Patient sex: M
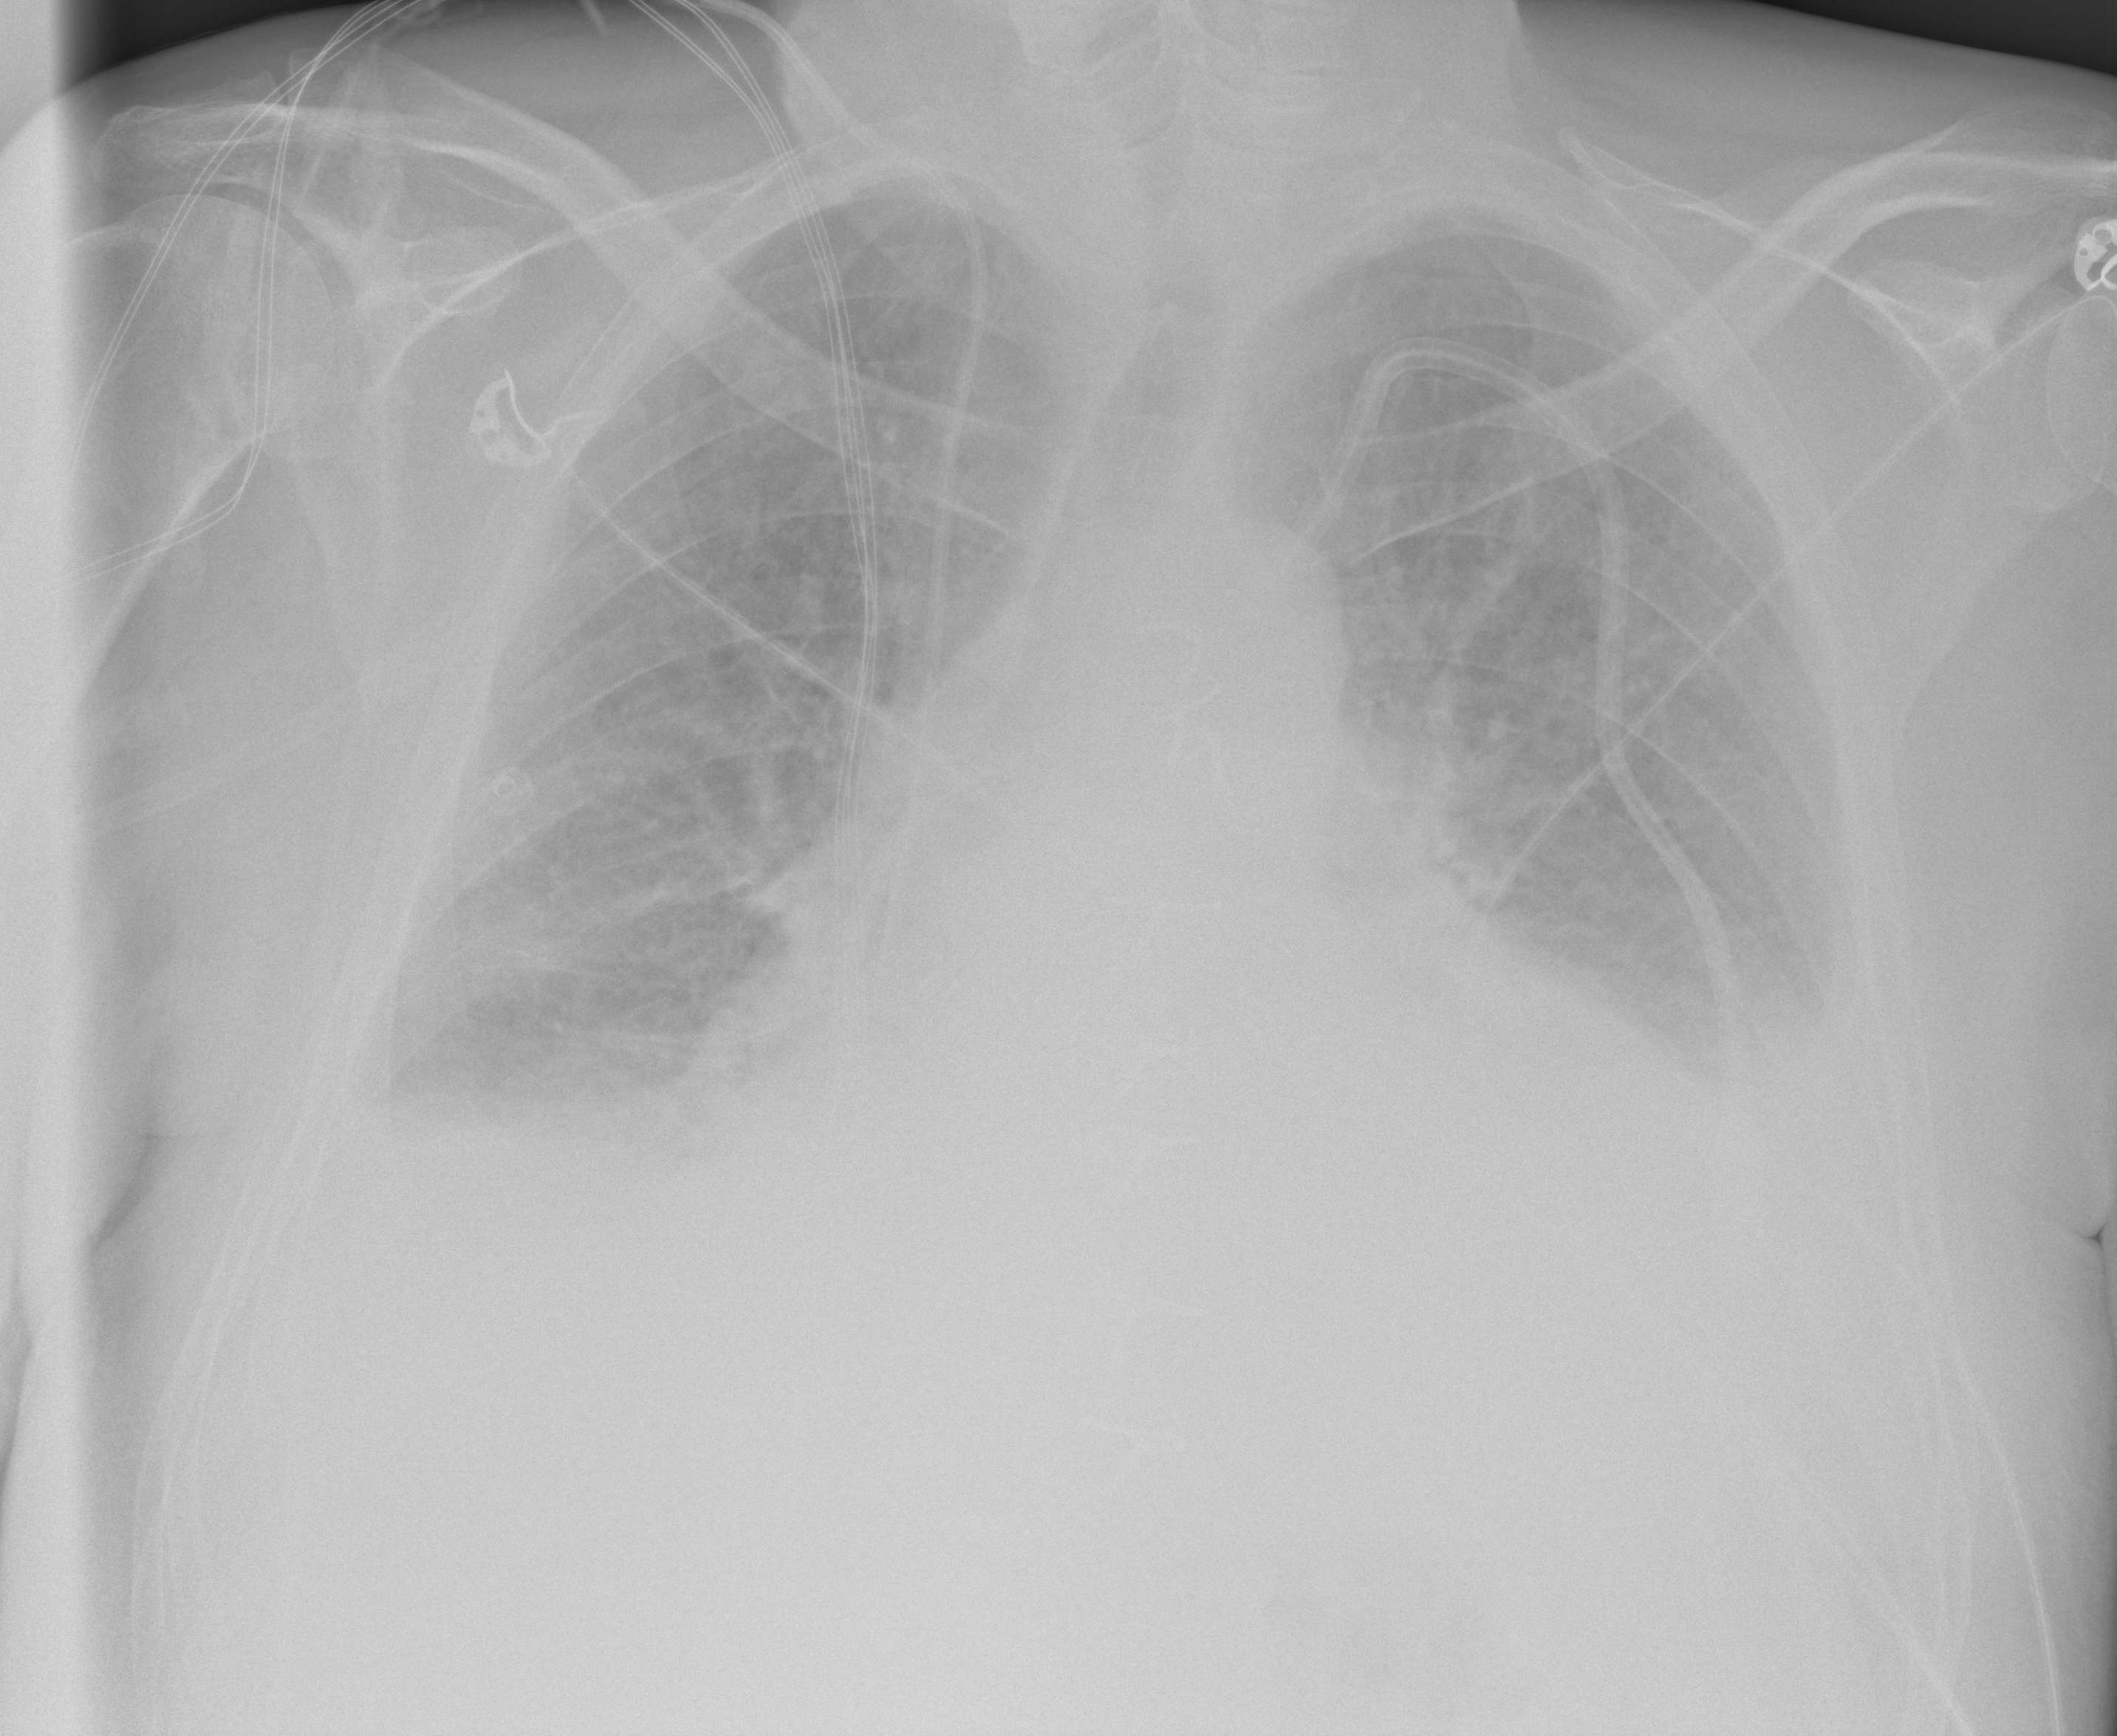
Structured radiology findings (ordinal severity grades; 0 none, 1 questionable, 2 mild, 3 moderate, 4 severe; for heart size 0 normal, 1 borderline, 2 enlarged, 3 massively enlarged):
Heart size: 3
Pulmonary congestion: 2
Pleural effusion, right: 2
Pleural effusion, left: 3
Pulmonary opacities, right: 2
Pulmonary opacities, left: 2
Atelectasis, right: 2
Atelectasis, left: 2